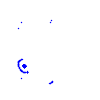
Particle: proton